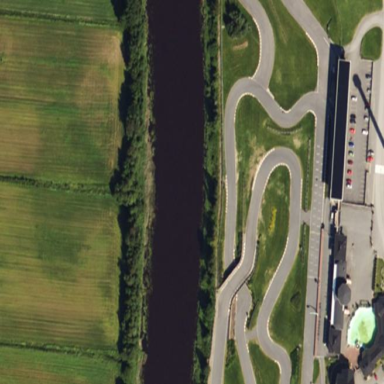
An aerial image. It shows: Sports centre with karting facilities.